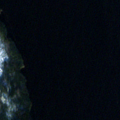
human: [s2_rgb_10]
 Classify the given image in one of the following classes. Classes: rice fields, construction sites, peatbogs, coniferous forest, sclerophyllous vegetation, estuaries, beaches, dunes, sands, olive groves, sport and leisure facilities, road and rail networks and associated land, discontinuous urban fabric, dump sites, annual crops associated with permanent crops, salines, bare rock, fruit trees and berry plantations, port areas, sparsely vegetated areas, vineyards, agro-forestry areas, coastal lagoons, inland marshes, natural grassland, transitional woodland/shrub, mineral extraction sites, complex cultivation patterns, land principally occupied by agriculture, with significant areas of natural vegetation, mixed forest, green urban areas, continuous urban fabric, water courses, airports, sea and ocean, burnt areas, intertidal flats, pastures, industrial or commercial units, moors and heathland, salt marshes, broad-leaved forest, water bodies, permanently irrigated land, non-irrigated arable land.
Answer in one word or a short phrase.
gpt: coniferous forest, mixed forest, water bodies